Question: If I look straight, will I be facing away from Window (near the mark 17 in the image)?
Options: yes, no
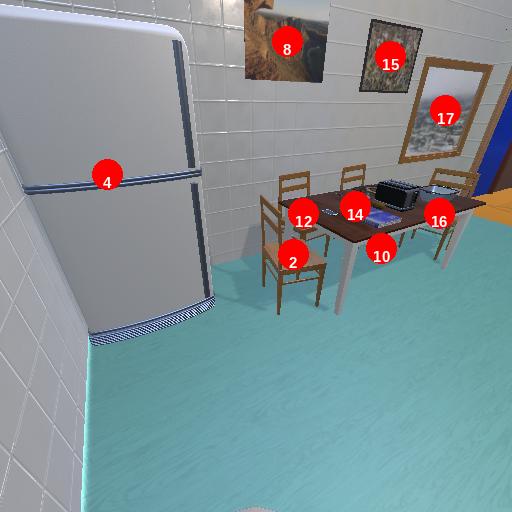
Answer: yes